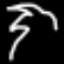
Label: palm tree